Chest X-ray. View position: AP
Patient age: 47
Patient sex: M
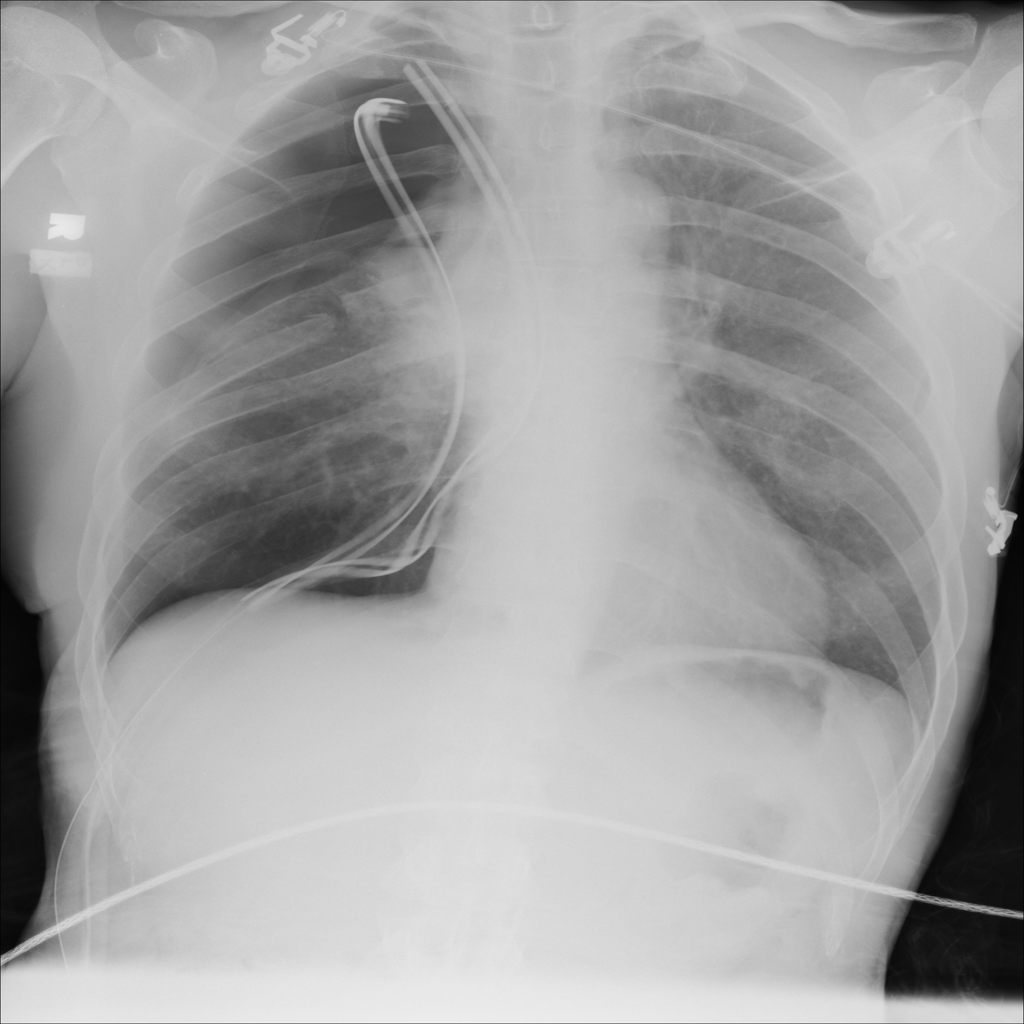
Finding: Pneumothorax